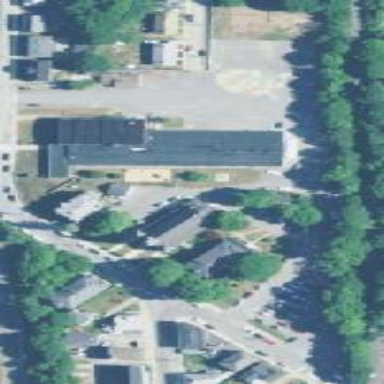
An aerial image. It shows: School.